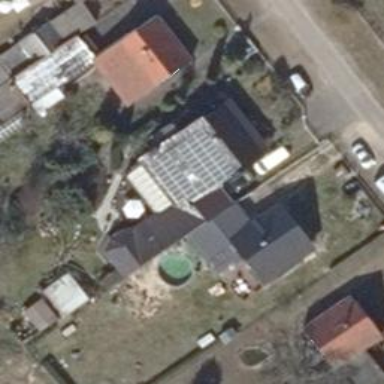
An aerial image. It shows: Detached building with saltbox roof shape.